Chest X-ray:
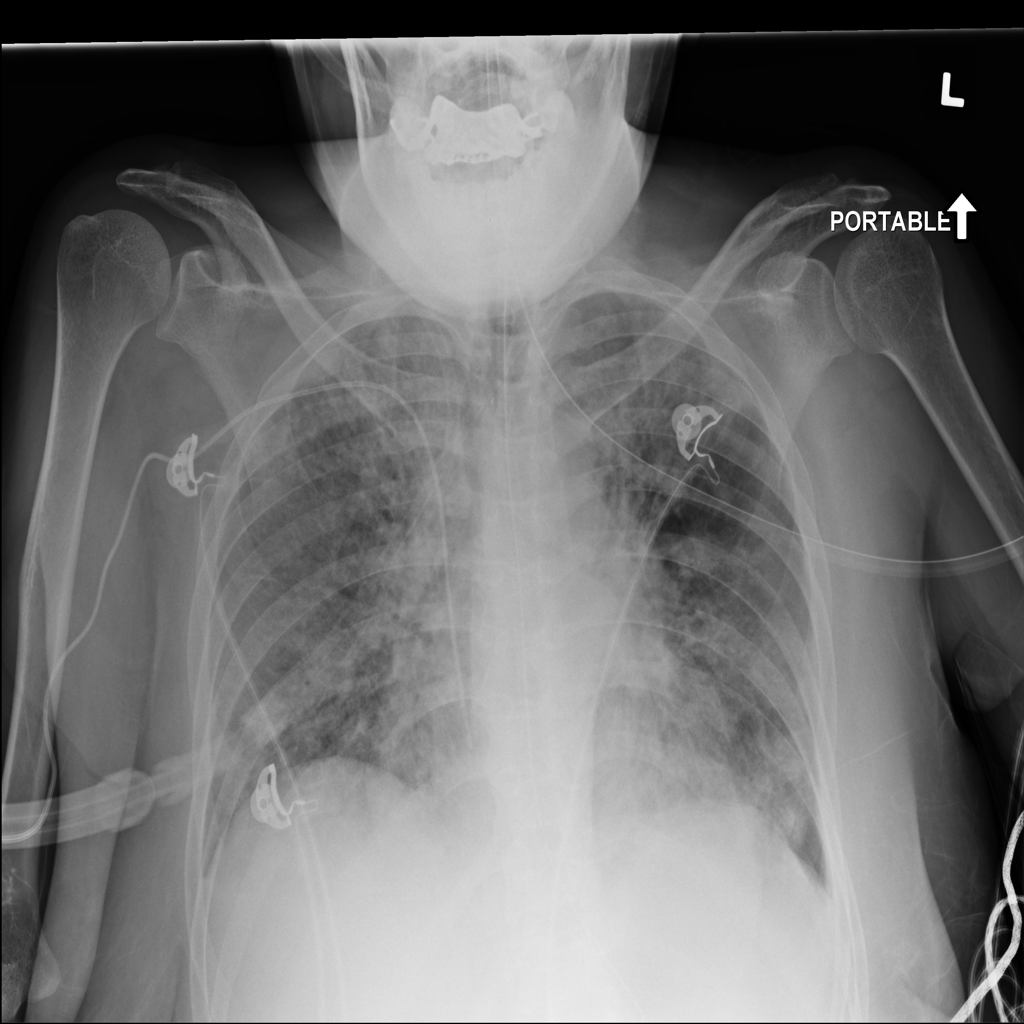
Findings: Consolidation, Effusion
No abnormal finding: no